Question: I am using 'Google Input Tools' for Devanagari Input in a Java application.
Following is the scenario where I am typing 'Devanagari nmste' in one textField, I want to show it's English equivalent 'namaste' in second textBox. How to do that?

'''
private void jTextField1KeyReleased(java.awt.event.KeyEvent evt) {
// TODO add your handling code here:
String input = jTextField1.getText();
jTextField2.setText(input); // I need code here to show input in English Encoding.
System.out.println("Input "+input);
}
'''
Output:
'''
Input n
Input na
Input nam
Input nama
Input namas
Input namast
Input namaste
Input nmste
'''
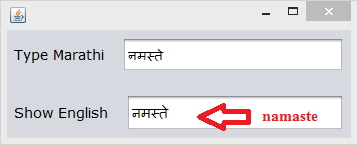
Answer: Thanks <URL> for that comment .
I looked into that library and here's the Helper class which solved my problem!
'''
import com.ibm.icu.text.Transliterator;
/**
* @author Tejas
*/
public class MarathiHelper {
public String devanagariToLatin(String marathiString) {
final String MAR_TO_ENG = "Devanagari-Latin";
//final String DEV_TO_LATIN_NO_ACCENTS = "Devanagari-Latin; nfd; [:nonspacing mark:] remove; nfc";
Transliterator toEnglish = Transliterator.getInstance(MAR_TO_ENG);
String english = toEnglish.transliterate(marathiString);
return english;
}
public String latinToDevanagari(String latinString) {
final String ENG_TO_DEV = "Latin-Devanagari";
Transliterator toMarathi = Transliterator.getInstance(ENG_TO_DEV);
String marathi = toMarathi.transliterate(latinString);
return marathi;
}
public String latinToAscii(String latinString){
final String ENG_TO_DEV = "Latin-ASCII";
Transliterator toMarathi = Transliterator.getInstance(ENG_TO_DEV);
String ascii = toMarathi.transliterate(latinString);
return ascii;
}
public String asciiToLatin(String asciiString){
final String ENG_TO_DEV = "ASCII-Latin";
Transliterator toMarathi = Transliterator.getInstance(ENG_TO_DEV);
String latin = toMarathi.transliterate(asciiString);
return latin;
}
}
'''